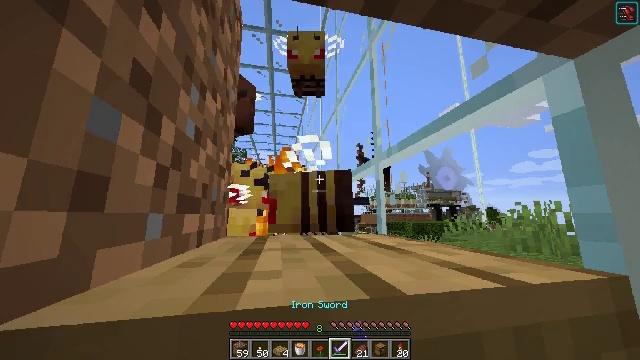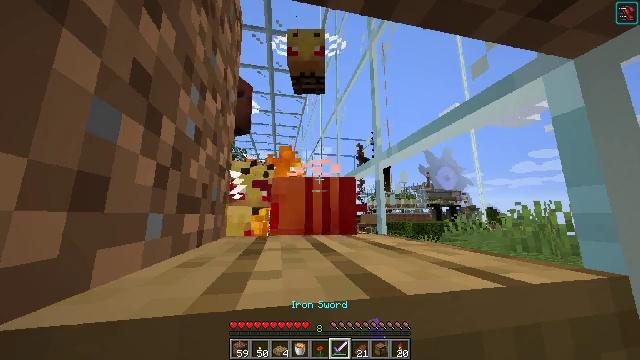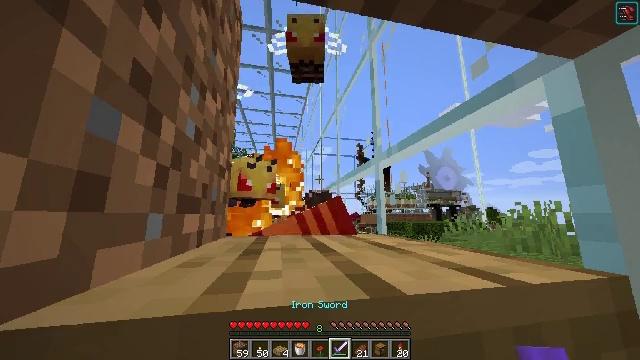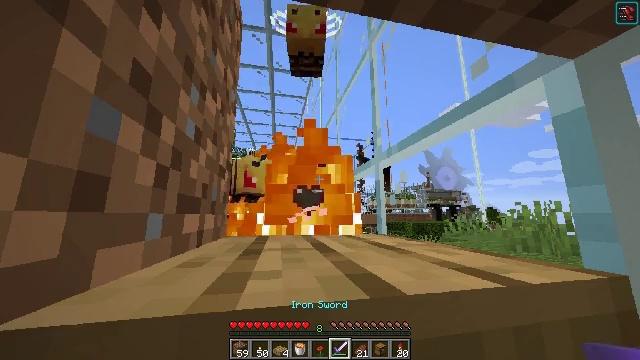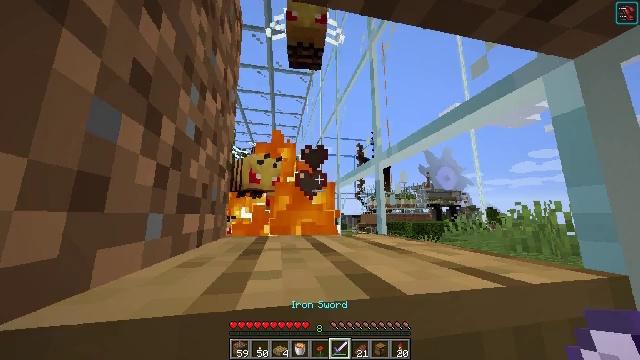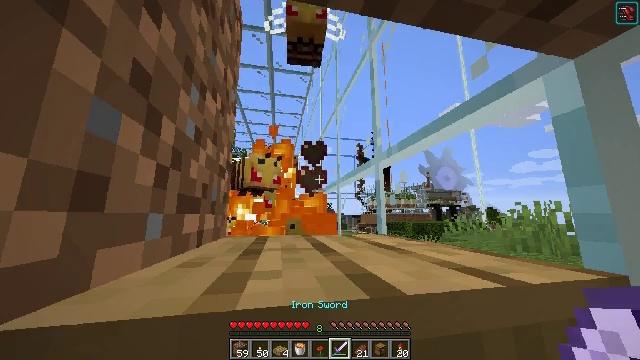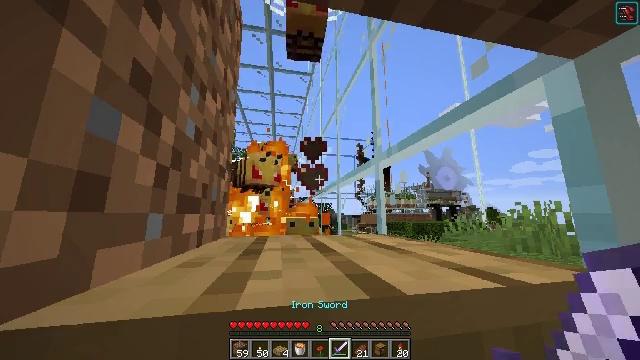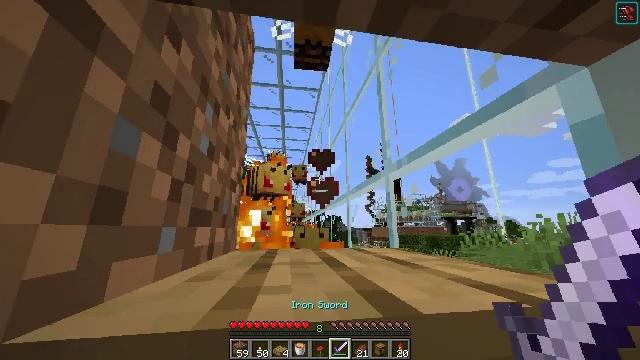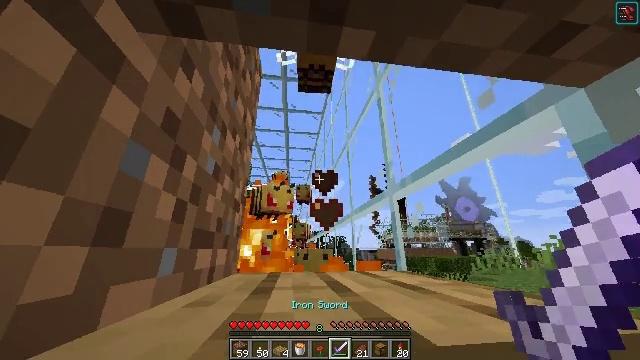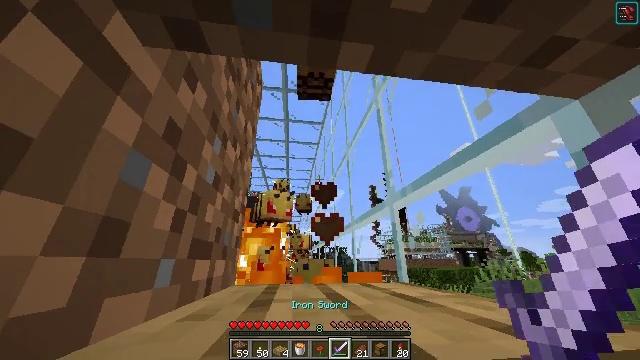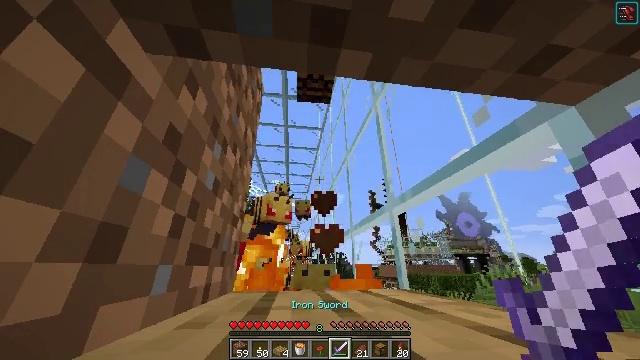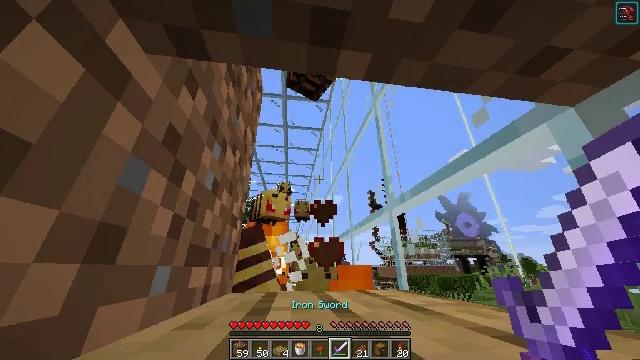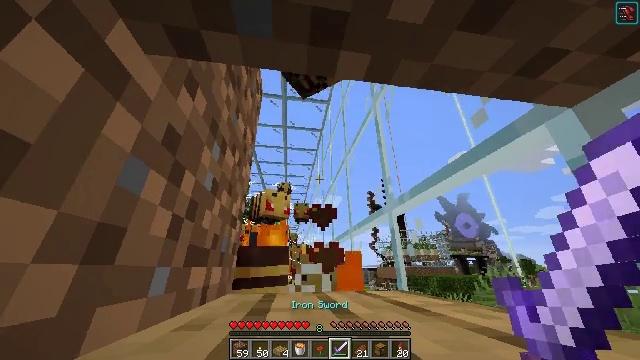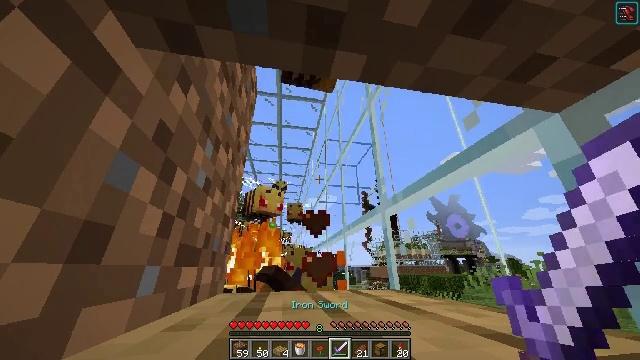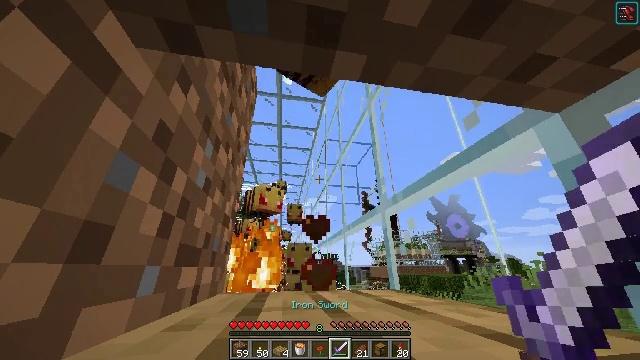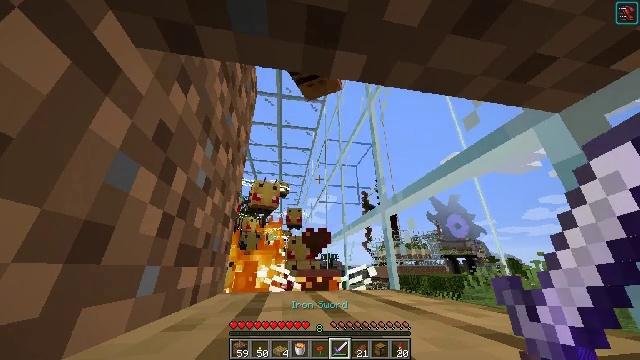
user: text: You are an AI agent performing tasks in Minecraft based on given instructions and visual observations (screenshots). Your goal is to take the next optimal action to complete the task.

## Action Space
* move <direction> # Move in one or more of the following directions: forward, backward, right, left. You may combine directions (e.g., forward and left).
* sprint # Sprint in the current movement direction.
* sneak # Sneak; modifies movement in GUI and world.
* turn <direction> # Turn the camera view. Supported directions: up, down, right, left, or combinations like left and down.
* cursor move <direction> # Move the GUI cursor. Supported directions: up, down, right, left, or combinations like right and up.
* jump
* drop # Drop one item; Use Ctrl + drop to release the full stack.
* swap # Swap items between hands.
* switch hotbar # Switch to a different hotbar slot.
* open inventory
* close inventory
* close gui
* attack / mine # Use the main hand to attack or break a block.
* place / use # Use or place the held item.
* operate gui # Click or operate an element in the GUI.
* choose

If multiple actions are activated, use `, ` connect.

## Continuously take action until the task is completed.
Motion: motion action
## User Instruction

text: Hunt the bee.
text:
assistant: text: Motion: no_op
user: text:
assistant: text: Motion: no_op
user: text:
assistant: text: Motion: no_op
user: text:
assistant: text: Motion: no_op
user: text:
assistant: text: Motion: no_op
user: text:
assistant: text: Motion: no_op
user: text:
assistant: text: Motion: turn left and up
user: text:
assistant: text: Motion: turn left and up
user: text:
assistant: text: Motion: turn up
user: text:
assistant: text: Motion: turn up
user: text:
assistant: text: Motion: no_op
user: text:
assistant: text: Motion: no_op
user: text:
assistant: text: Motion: turn right
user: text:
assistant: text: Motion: no_op
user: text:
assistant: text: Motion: no_op
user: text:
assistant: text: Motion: no_op
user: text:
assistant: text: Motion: no_op
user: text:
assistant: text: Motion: no_op
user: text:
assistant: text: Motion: no_op
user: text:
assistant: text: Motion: no_op
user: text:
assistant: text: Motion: no_op
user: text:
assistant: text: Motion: no_op
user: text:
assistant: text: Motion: no_op
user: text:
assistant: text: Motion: no_op
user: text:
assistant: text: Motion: no_op
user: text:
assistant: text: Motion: no_op
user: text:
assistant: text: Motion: no_op
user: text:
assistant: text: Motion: no_op
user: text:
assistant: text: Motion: no_op
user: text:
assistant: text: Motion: no_op